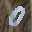
Label: 0